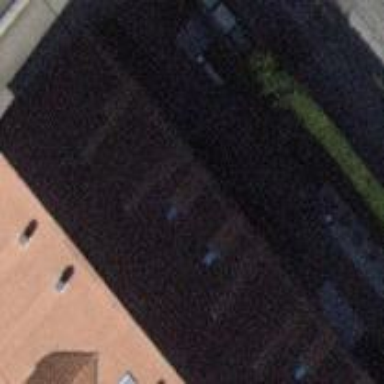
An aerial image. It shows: Terrace building.